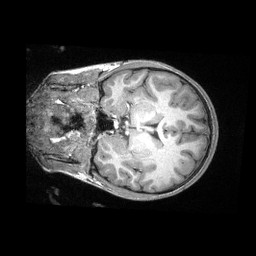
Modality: T1w
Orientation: coronal
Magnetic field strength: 3 T